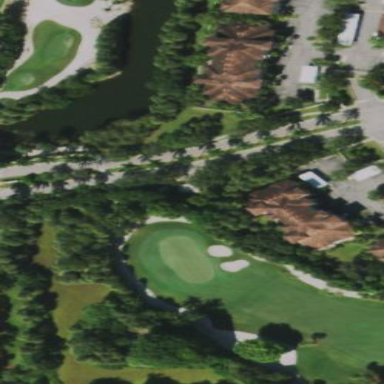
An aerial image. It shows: Golf bunker filled with natural sand.